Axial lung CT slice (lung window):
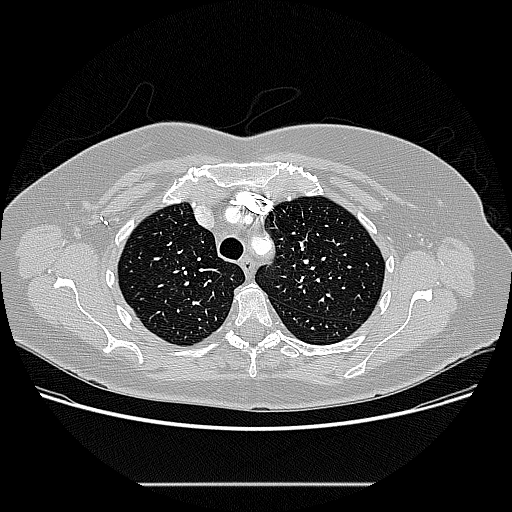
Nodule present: no